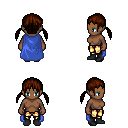
a pixel art fantasy rpg character, female body template, human, dark skin, blue cape, gold greaves, brown twin-tailed hairstyle, black shoes, four views (front, back, left, right), 2x2 character sprite sheet, small pixel art, hard edges, no anti-aliasing